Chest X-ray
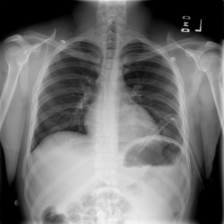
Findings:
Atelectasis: negative
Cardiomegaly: negative
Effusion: negative
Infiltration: negative
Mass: negative
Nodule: negative
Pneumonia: negative
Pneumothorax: negative
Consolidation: negative
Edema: negative
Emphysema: negative
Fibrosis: negative
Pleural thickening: negative
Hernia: negative